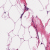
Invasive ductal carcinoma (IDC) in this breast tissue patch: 0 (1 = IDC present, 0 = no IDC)